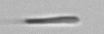
Label: fiber